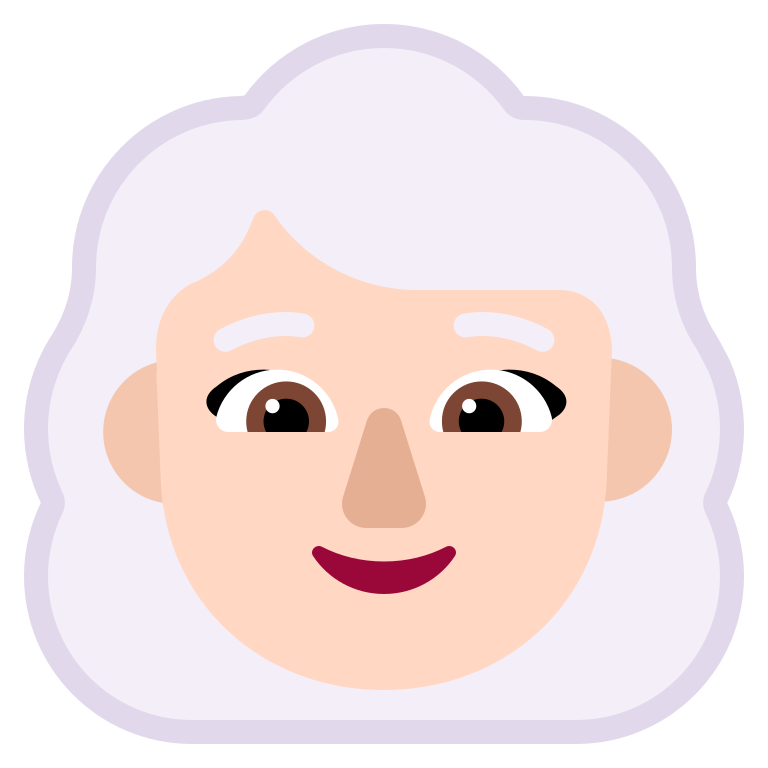
woman white hair flat light